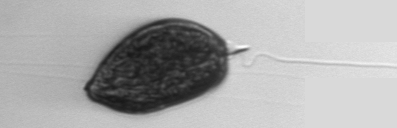
Label: Prorocentrum_micans